Field crop: maize
Growth stage: 2
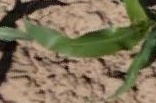
Species: maize